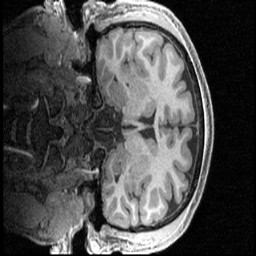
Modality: T1w
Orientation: coronal
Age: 24
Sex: male
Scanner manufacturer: siemens
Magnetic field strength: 3 T
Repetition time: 2.4 s
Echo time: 0.00231 s